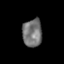
Tissue: skin
Cell type: Epithelial cells
Senescence score: 0.2796
Nuclear area (px): 535
Mean DAPI intensity: 115.95